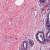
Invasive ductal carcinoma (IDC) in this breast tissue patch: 0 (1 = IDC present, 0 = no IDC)